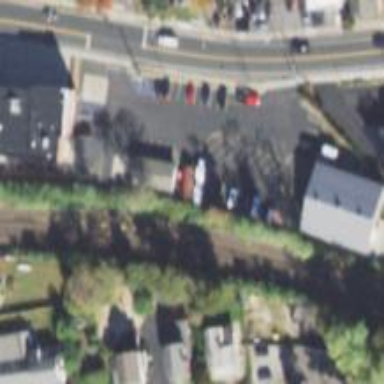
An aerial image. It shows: Railway siding with rails.